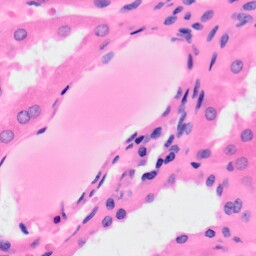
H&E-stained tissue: Kidney